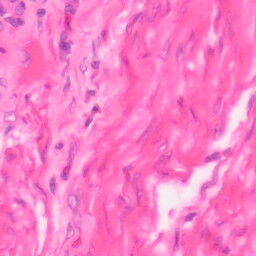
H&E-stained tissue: Colon